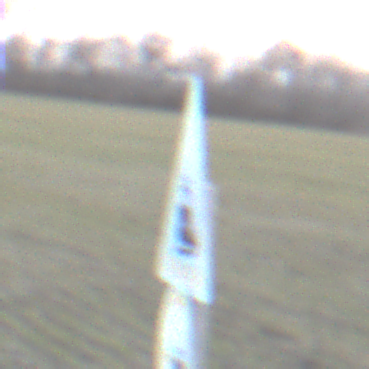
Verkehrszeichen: Bahnuebergang
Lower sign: Ueberholverbot
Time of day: SunriseSunset
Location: Outdoor (Nature)
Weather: PartlyCloudy
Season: NotSpecified
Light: Natural